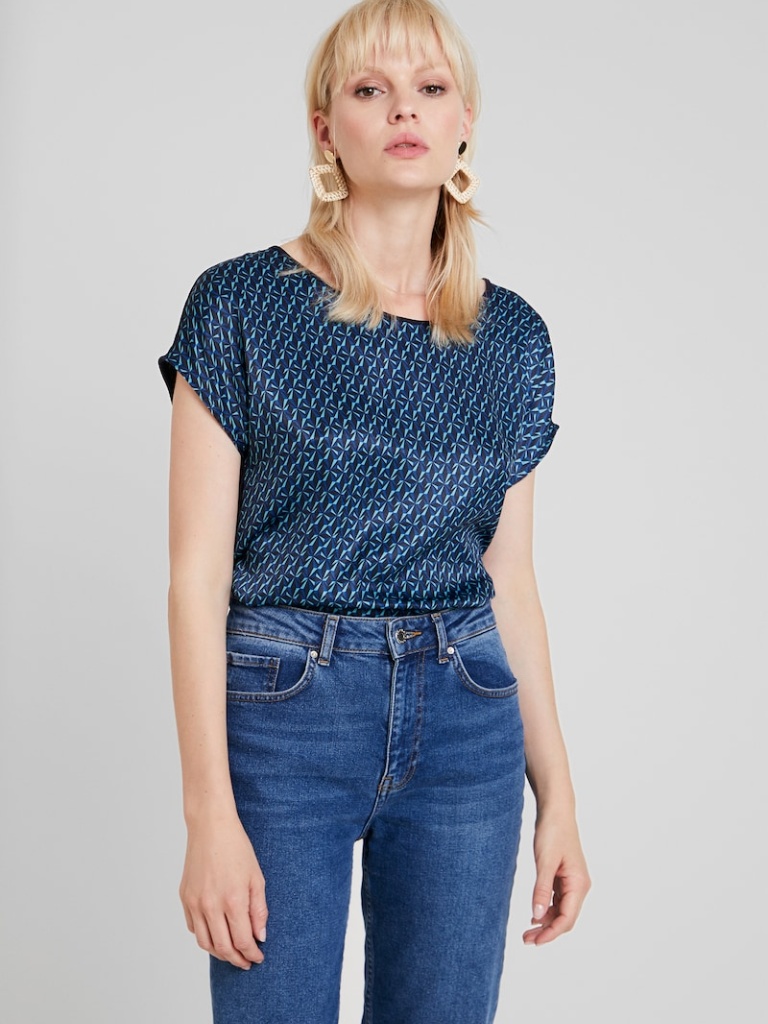
polyester relaxed short sleeve hip length Fully Tucked in scoop t-shirt